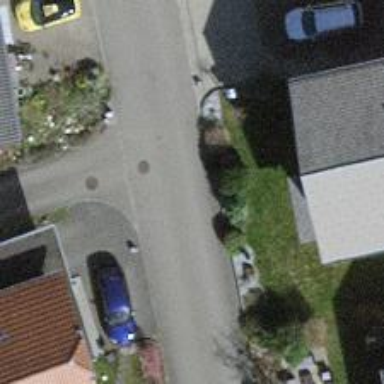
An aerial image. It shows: Residential road.